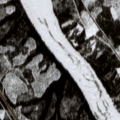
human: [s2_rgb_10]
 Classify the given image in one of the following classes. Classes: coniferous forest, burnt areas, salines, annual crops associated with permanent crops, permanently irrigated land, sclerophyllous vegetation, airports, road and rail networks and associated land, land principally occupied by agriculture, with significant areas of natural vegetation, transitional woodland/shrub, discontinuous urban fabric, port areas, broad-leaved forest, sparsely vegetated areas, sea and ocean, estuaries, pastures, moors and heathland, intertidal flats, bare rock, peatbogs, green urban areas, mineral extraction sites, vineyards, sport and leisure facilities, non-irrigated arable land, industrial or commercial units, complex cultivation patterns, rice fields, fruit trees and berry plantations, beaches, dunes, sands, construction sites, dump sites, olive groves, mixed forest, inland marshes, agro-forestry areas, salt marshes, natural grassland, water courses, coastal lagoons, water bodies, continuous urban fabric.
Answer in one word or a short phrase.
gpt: coniferous forest, mixed forest, transitional woodland/shrub, water courses